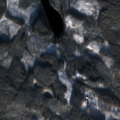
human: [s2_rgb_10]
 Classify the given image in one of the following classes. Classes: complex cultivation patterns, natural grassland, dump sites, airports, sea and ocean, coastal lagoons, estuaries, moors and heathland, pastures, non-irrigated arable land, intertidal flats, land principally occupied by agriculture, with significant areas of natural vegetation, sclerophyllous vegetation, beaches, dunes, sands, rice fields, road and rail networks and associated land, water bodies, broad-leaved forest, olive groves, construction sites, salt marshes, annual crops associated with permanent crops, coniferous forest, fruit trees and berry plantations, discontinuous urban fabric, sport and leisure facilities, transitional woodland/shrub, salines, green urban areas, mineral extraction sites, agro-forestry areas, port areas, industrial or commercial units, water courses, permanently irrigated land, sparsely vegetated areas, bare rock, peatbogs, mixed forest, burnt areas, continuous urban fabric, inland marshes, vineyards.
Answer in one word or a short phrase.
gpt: coniferous forest, mixed forest, transitional woodland/shrub